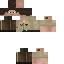
A male human skin with medium skin, wearing brown short hair dressed in a blue suit and brown pants, featuring a closed mouth.